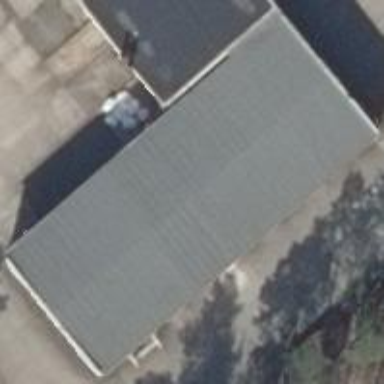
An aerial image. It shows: Flat-roofed commercial building.